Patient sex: M
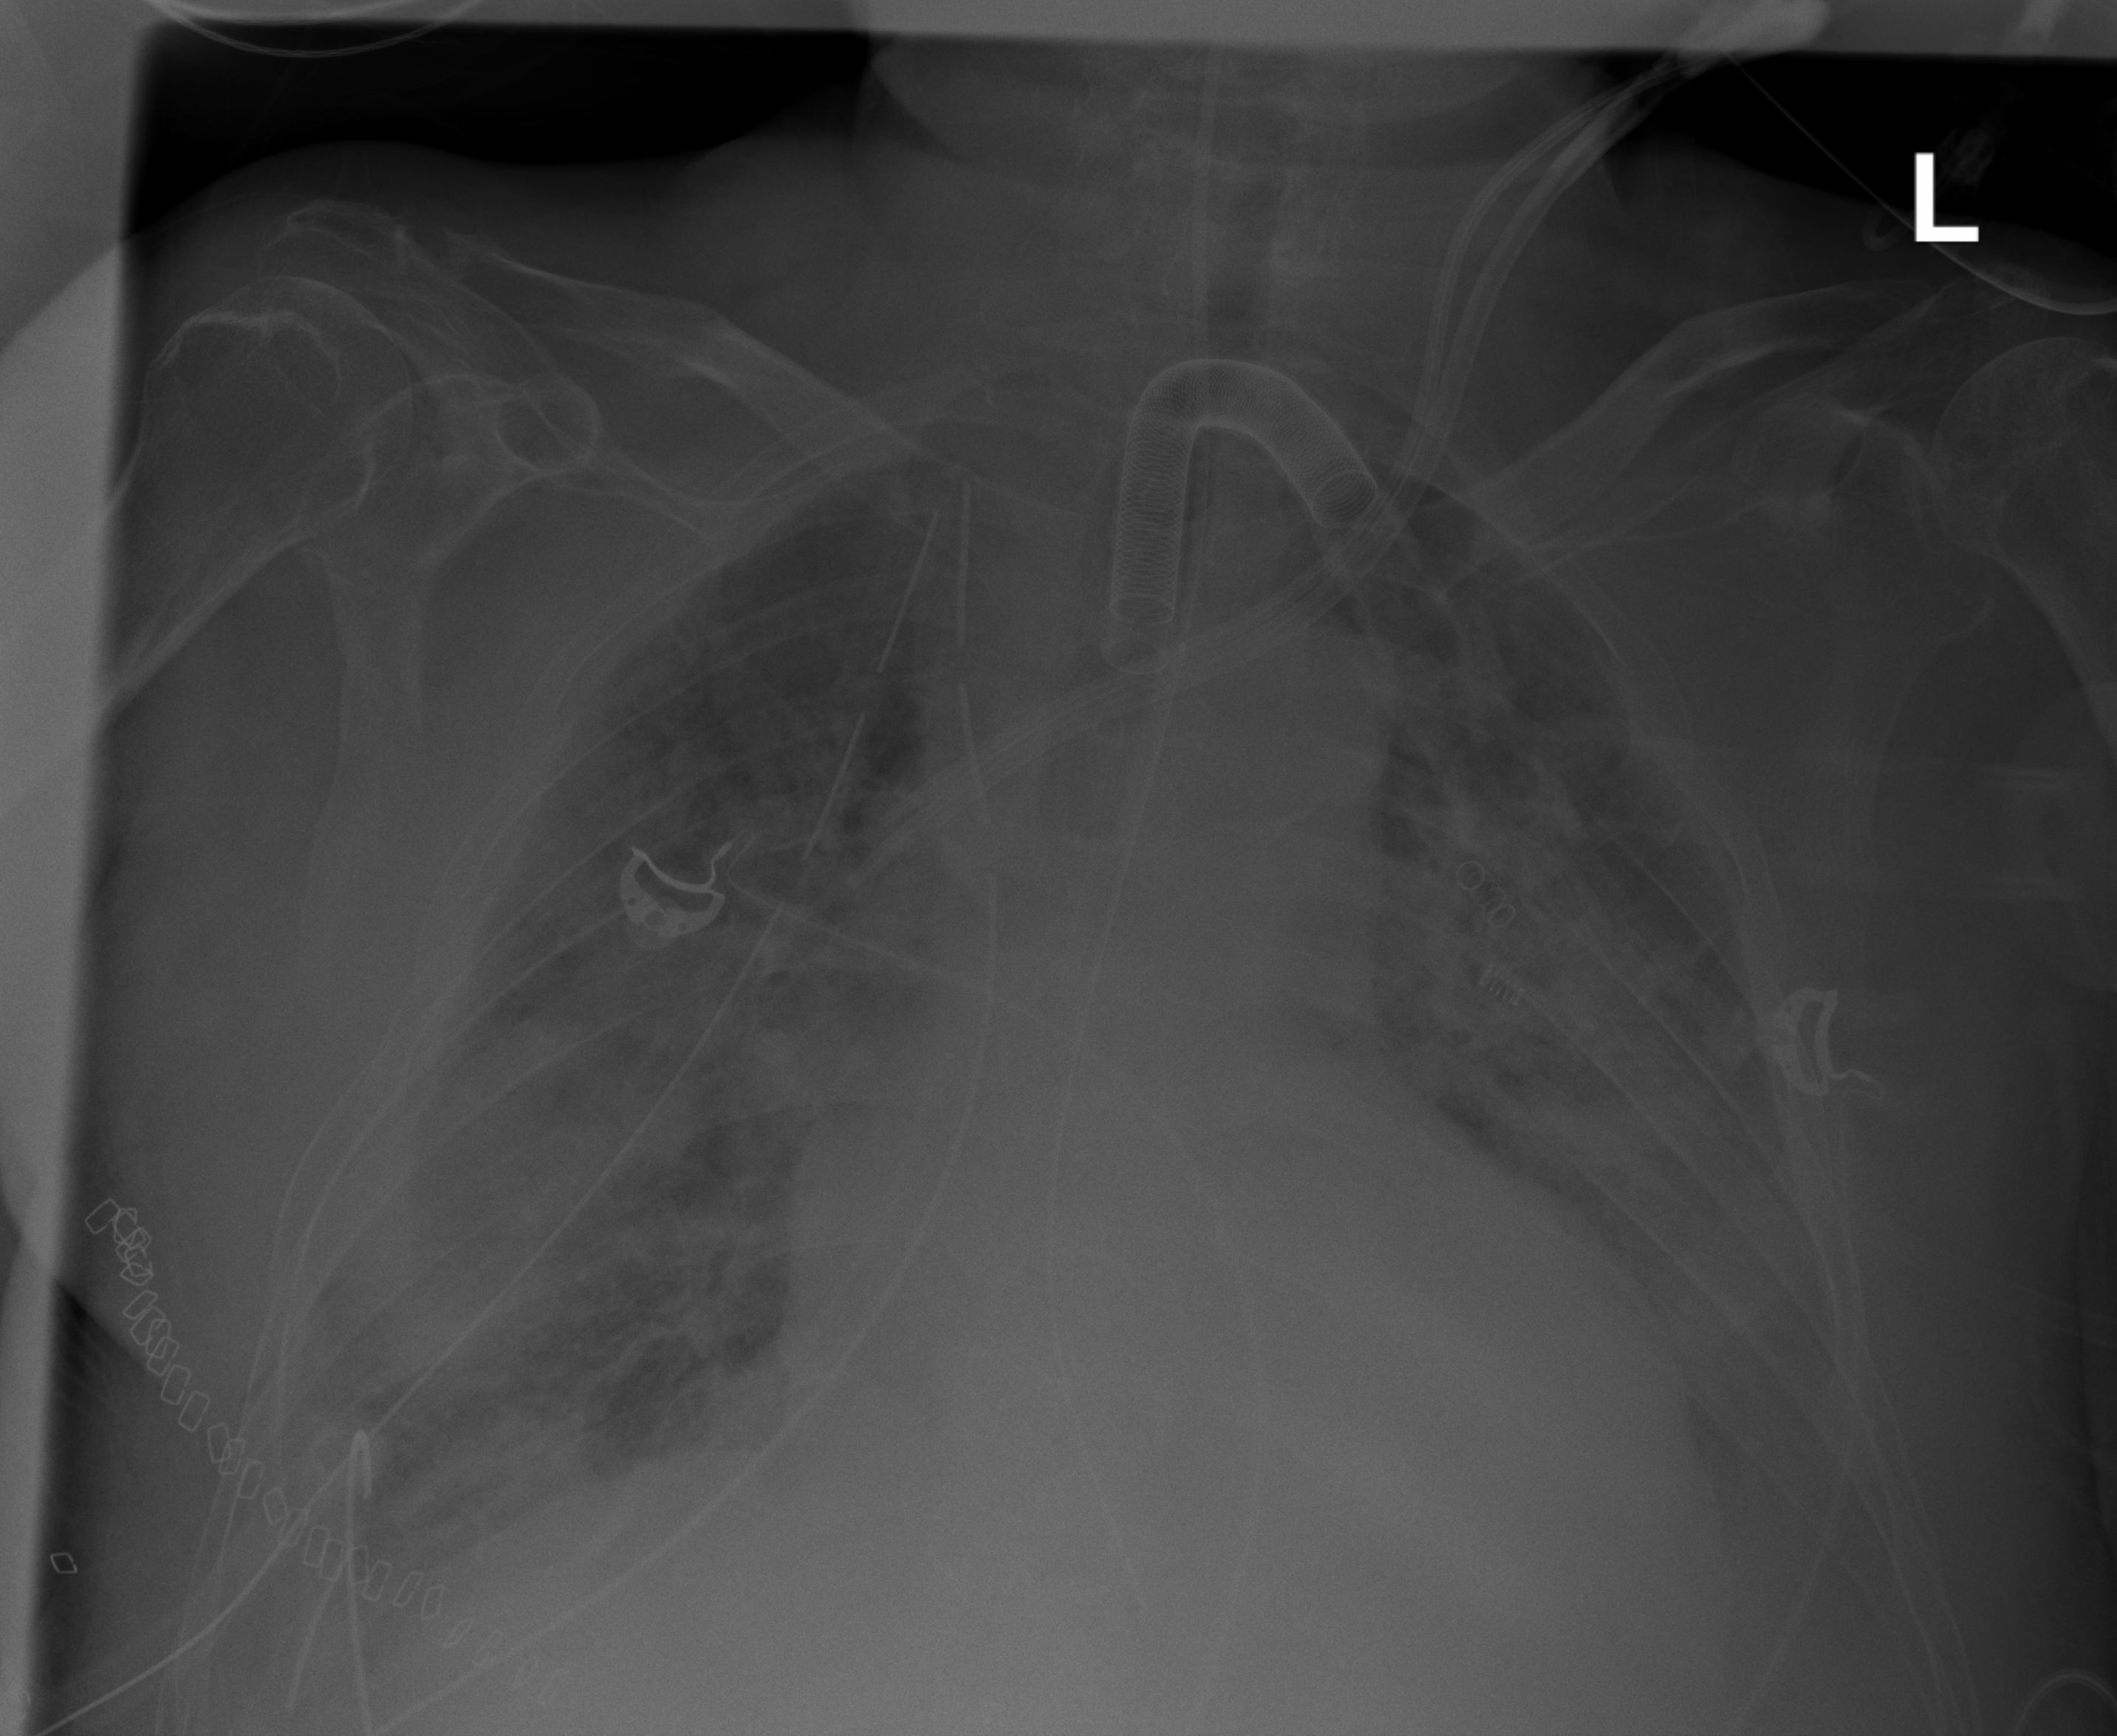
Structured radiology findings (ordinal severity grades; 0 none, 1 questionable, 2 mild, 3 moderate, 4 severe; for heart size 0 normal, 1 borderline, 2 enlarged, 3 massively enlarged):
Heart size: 2
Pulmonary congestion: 2
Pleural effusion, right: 2
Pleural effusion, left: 2
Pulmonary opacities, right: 3
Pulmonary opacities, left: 3
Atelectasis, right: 3
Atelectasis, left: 3